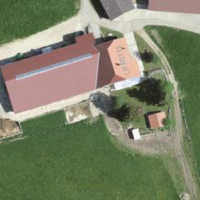
EUNIS habitat code: 52
Species observed at this site:
Bromus hordeaceus